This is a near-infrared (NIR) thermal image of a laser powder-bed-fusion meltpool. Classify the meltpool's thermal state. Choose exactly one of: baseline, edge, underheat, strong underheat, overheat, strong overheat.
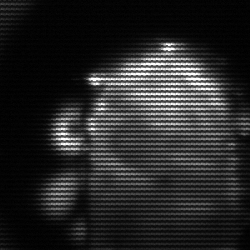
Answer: baseline